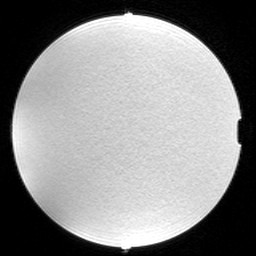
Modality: T2w
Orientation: axial
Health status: healthy
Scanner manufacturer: siemens
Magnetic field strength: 3 T
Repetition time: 4.8 s
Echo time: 0.452 s